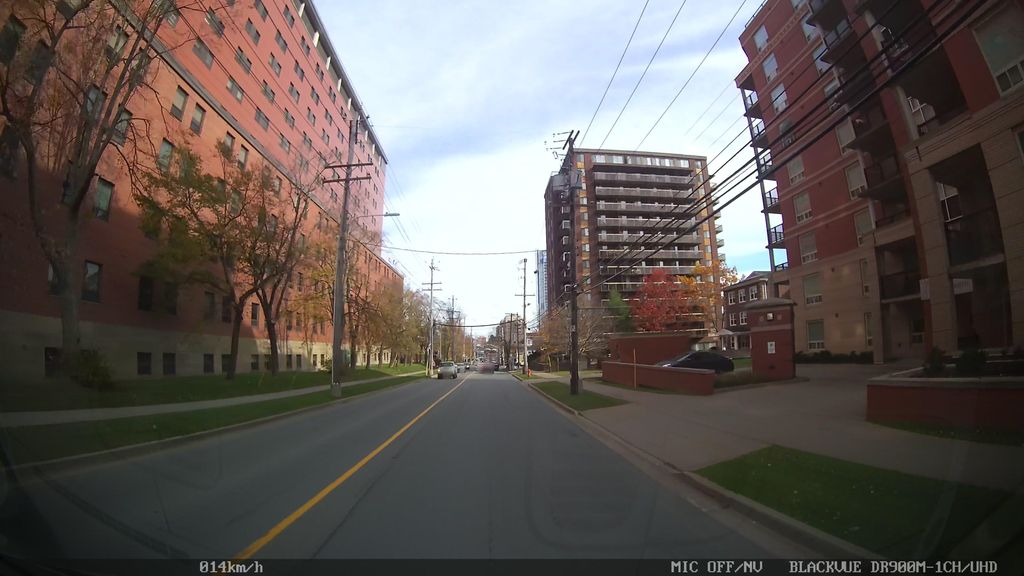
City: halifax